Interaction volume radius: 5 \u00c5
Interaction volume height: 20 \u00c5
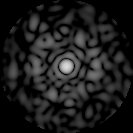
Disorder parameter: 0.8327